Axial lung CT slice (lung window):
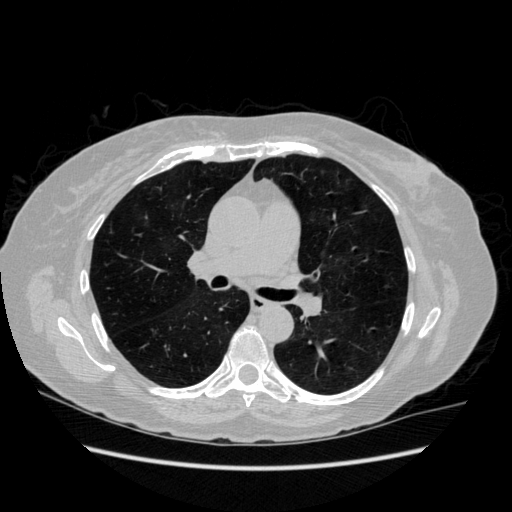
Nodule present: no